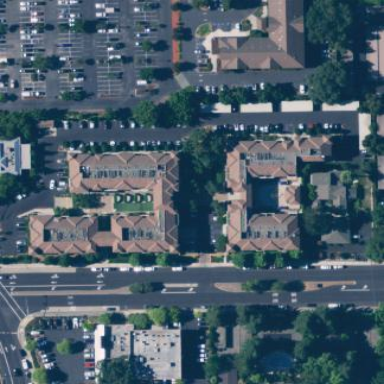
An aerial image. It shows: Residential area with apartments.